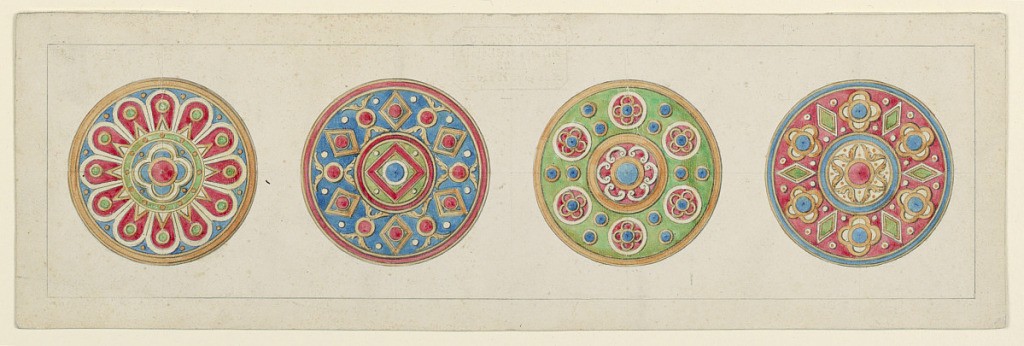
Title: Four Designs for Brooches in the "Byzantine" Style
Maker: Carlo Ansorge, German, active Rome, 1800–89
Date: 1860–65
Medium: Pen and brown ink, brush and watercolor, graphite on white paper
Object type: Drawing
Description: Bottom drawing in image.  Four disks from left to right: 1st disk: Blue with gold edge; Red petal shaped pattern stemming from inner green circle; Inner circle had a four pedaled flower with red center; surrounding inner circle is and alternating diamond and circle pattern.
3rd disk:  Green with gold edge; six pedaled flower with blue and gold center within a red and gold trim circle; center surrounded by smaller red disks with four petal flowers alternating with two blue dots.
4th disk:  Red disk with blue edge; six pointed star with red circular center with a blue edged circle; center surrounded by alternating patterns of four pedaled flowers with blue centers and green diamonds.
2nd disk:  Blue with red edge; red diamond with blue center within green disk